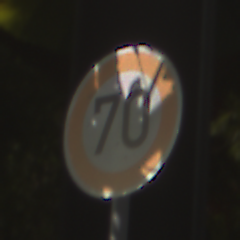
Verkehrszeichen: Geschwindigkeit70
Umgebung: Outdoor, Suburban
Tageszeit: SunriseSunset
Wetter: Clear
Licht: Natural
Jahreszeit: NotSpecified
Kontrast: HighContrast